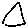
Label: triangle